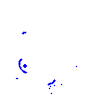
Particle: kaon